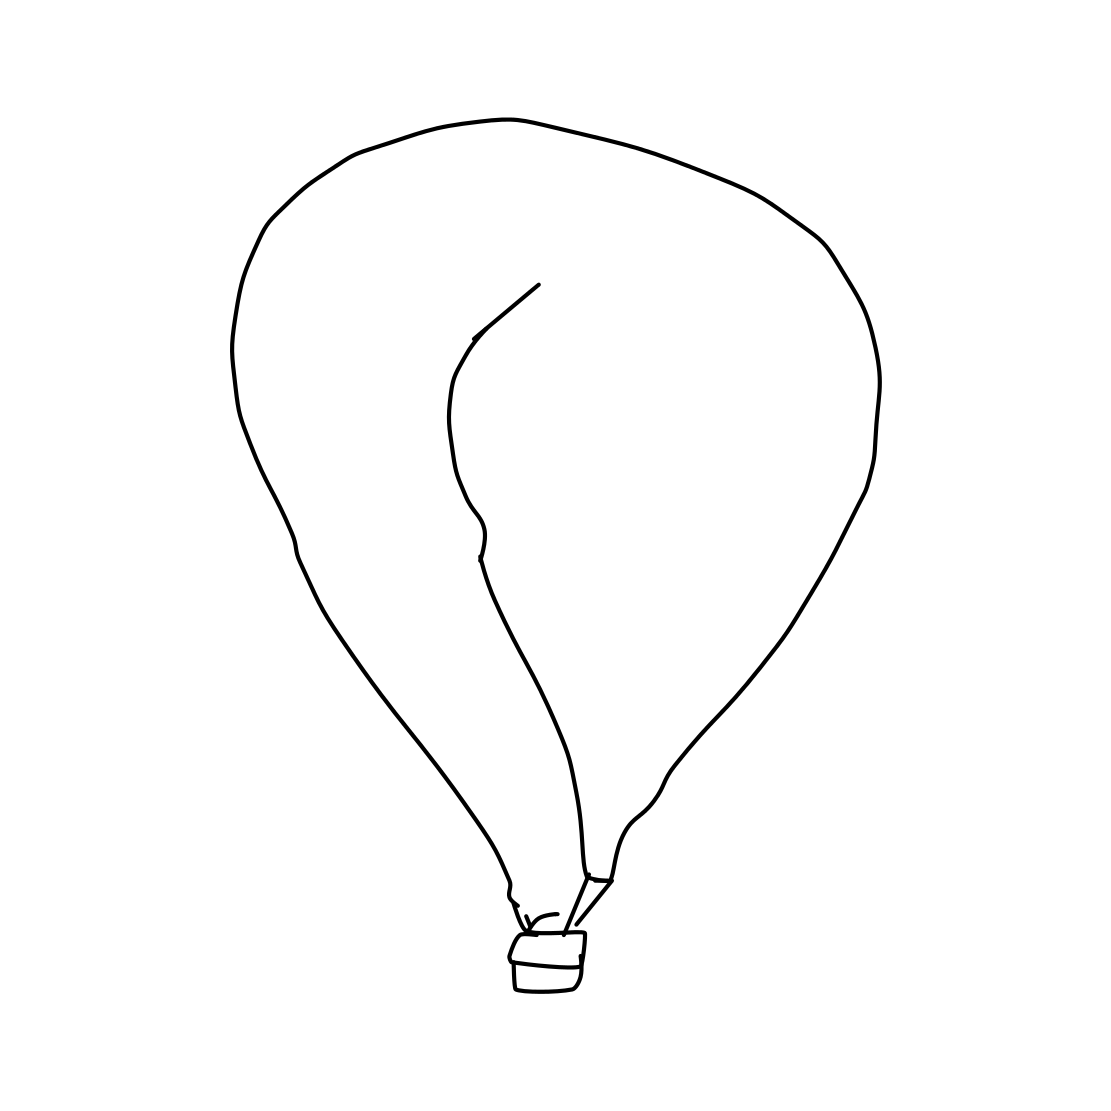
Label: hot air balloon